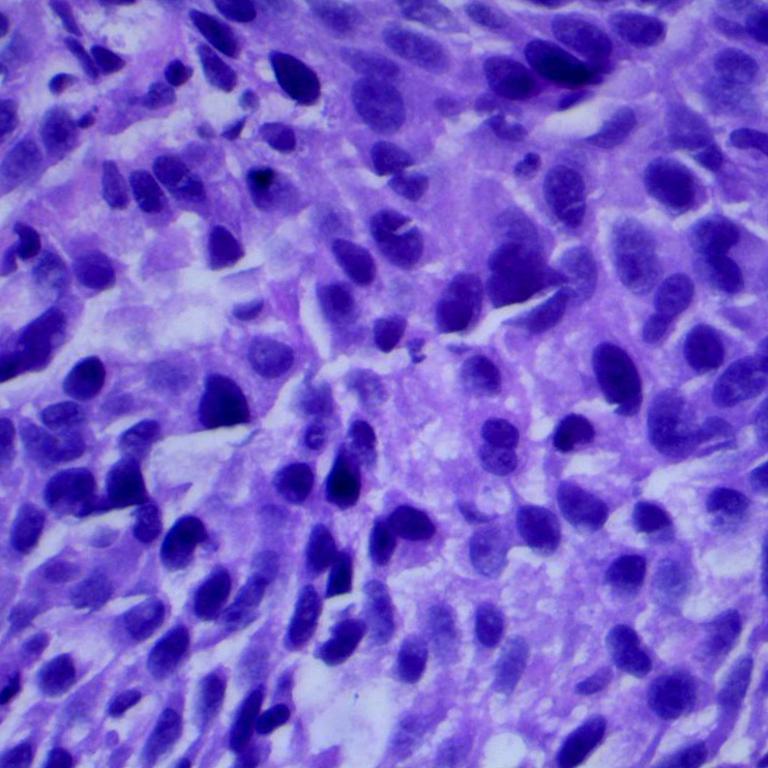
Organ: lung
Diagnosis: squamous carcinomas